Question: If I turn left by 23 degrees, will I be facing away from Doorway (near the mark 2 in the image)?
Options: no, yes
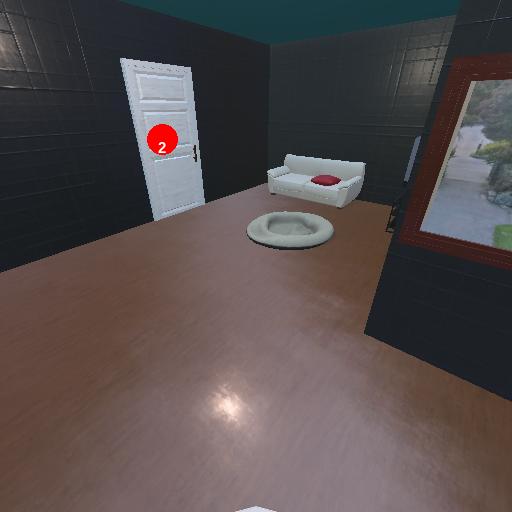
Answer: no